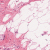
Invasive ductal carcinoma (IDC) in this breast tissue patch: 0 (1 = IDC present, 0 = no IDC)